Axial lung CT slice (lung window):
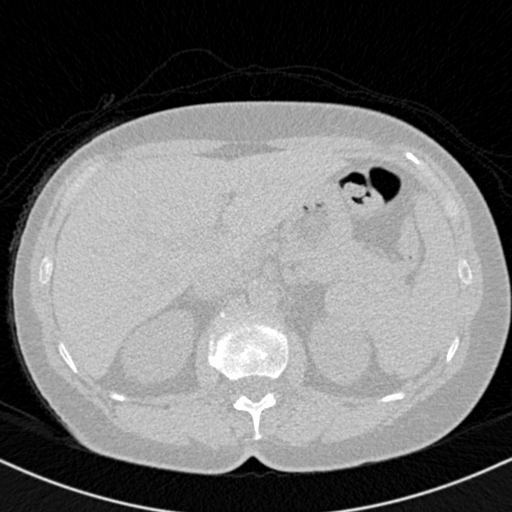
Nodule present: no